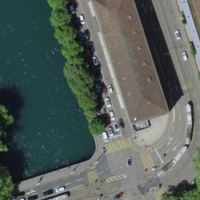
EUNIS habitat code: 57
Species observed at this site:
Chroicocephalus ridibundus
Cygnus olor
Geranium sanguineum
Fulica atra
Symphoricarpos albus
Anas platyrhynchos
Mergus merganser
Aesculus hippocastanum